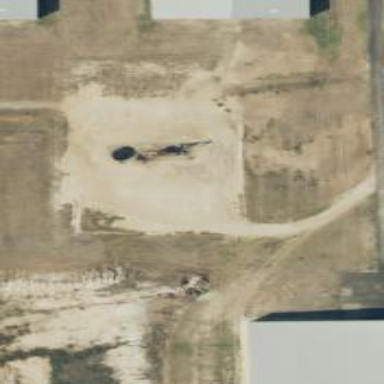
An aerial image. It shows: Petroleum well.